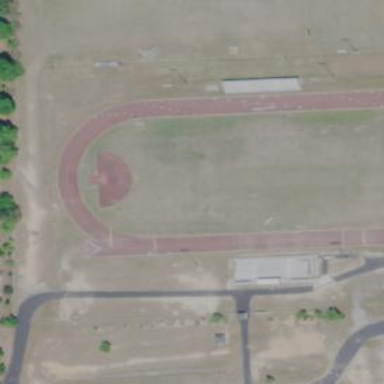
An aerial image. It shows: Track in leisure land.